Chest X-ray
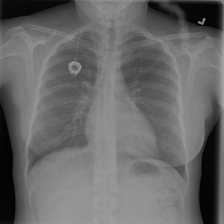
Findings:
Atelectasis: negative
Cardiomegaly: negative
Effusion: negative
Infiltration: negative
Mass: negative
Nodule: negative
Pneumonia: negative
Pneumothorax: negative
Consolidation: negative
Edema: negative
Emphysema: negative
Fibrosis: negative
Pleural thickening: negative
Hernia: negative